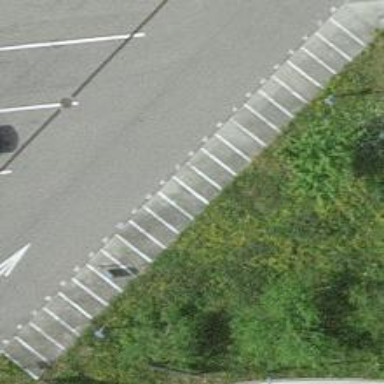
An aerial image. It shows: Motorcycle parking area.